Question: I want to create a menu like below for my iPhone app. Is it possible?
First, only the main items will display. and when we clicking on a main item its sub items will show in two columns.

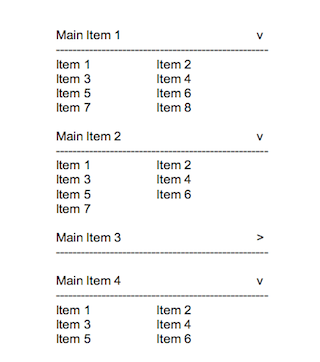
Answer: The easiest way to do it is using a customized 'UITableView' with sections.
- 'UITableViewDelegate''UIView''UILabel''UITapGestureRecognizer'- - - 'UITagGestureRecognizer''BOOL''reloadData'
The rest is basic table view programming so you can implement the table view as you usually do (see the "<URL>.